Question: Currently I am looking at the <URL> but I do not see any way of allowing users to set custom attributes. Does anyone know how I can prompt the user for custom attributes at the same time.
The screenshot below is from Excel 2010 and is doing exactly what I would like to accomplish.

Any thoughts on how I might accomplish the same thing?
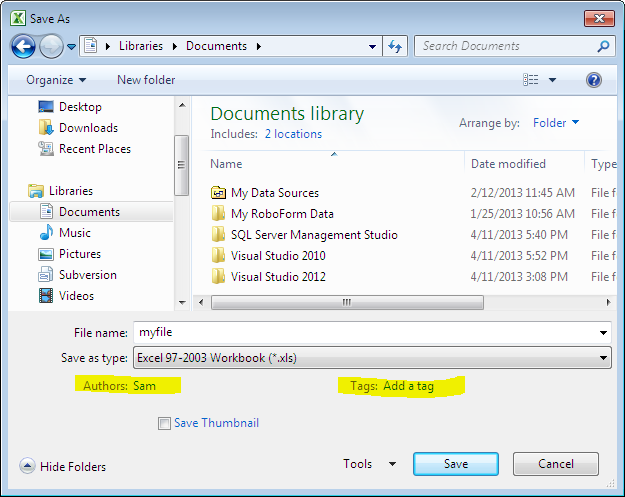
Answer: I don't think you can do that without "extending" the 'SaveFileDialog' or creating your own form.
I've found a few links you may find interesting:
> <URL>
They do seem "hackish" though.
Here are a few user controls that may help you if you decide to roll up your own form, though it's a pity if you really have to "reinvent" the wheel.
> <URL>
Good Luck.